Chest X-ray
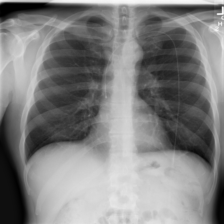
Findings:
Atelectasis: positive
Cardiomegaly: negative
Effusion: negative
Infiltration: positive
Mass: negative
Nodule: negative
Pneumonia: negative
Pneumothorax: negative
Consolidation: negative
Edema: negative
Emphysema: negative
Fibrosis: negative
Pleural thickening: negative
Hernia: negative